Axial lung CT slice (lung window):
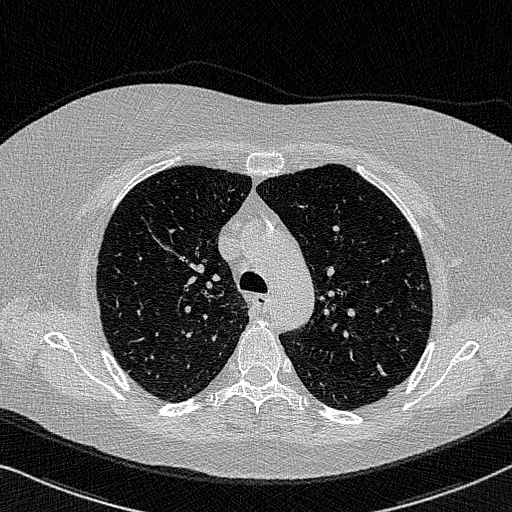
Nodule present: no